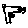
Label: hexagon